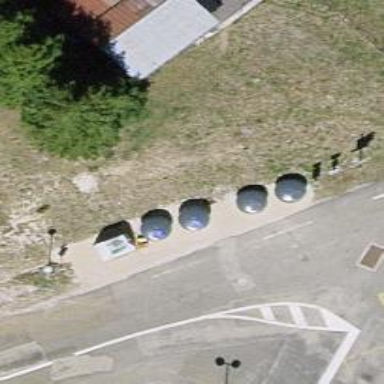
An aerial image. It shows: Waste disposal facility.